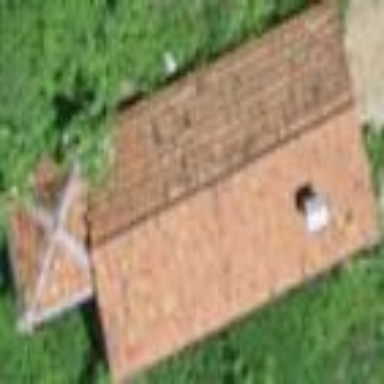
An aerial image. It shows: Shed with gabled roof.